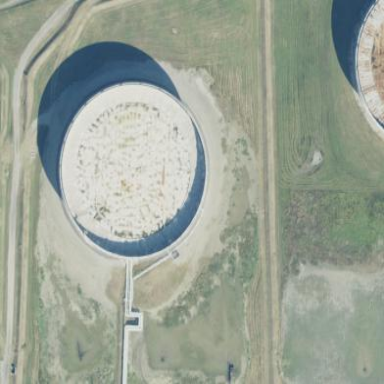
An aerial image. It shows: Storage tank that is man-made.